Field crop: tomato
Growth stage: 1
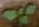
Species: solanum